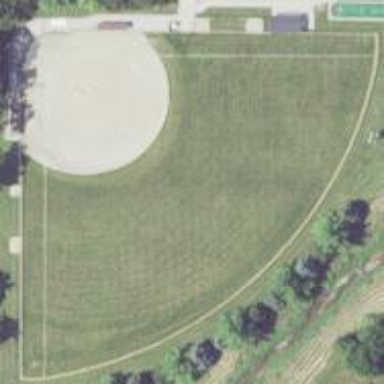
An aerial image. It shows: Baseball pitch for leisure land activities.